Question: I have a mini-workout application, the root is a 'UITableViewController' and each cell 'segues' to a specific TVC that has its own specific settings denoted by UISliders and UISegmented Controls (As shown by the image).
Of course when I navigate back to the root controller and back again to the specific cell workout, the UIElements forget the previously entered values.
However setting up Entities and Attributes does not seem like the most efficient way to remember the UISettings? Should I use 'encoder decoder', write to a file?
There must be an efficient way to do this. Thanks.

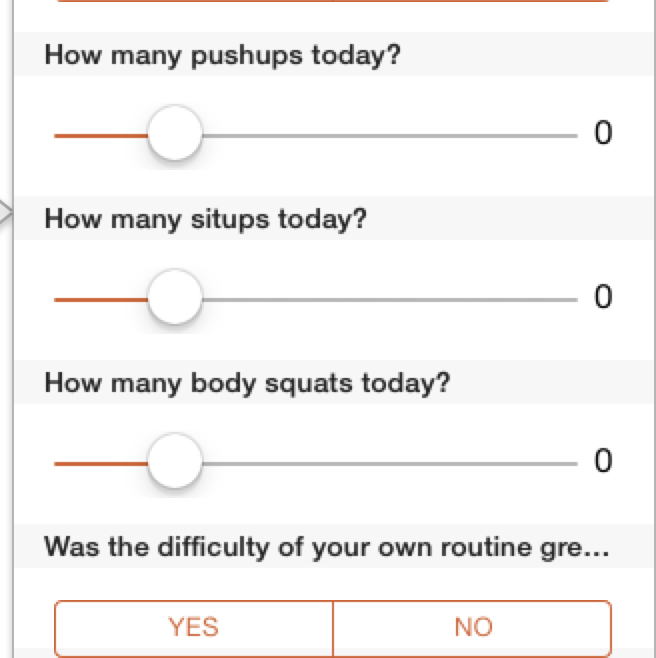
Answer: First create an object call it anything you like, example 'UIValues'.
Let this object have the properties that you want to save:
'''
@property (assign) CGFloat pushupsToday;
....
'''
Create this object and have a strong reference to it. For example in your 'appDelegate' or your 'RootViewController'.
let your viewControllers share this object when you are trying to push new viewController example 'newViewController.uiValues = self.uiValues.'
If you want to save this value to disc, then you have to make to encode and decode values.